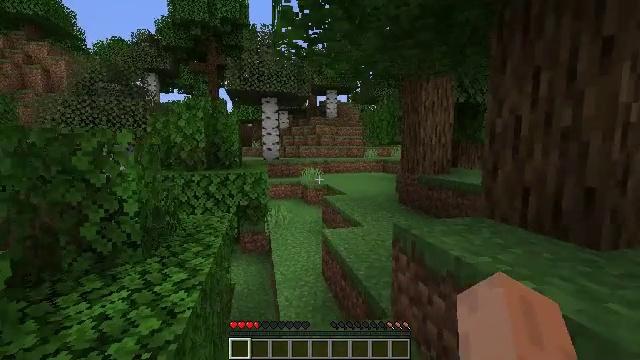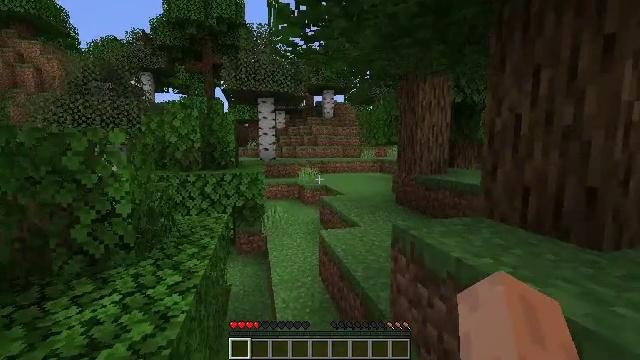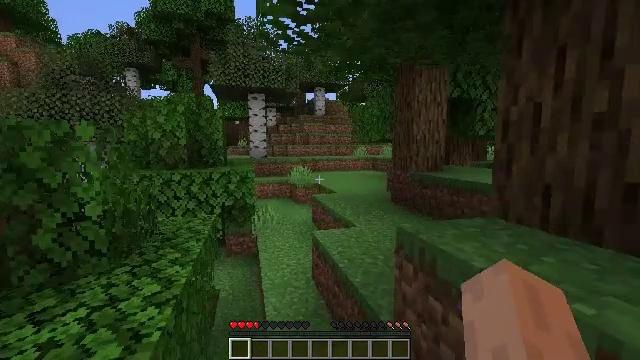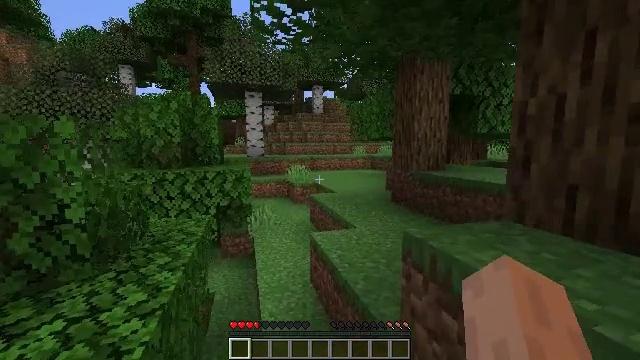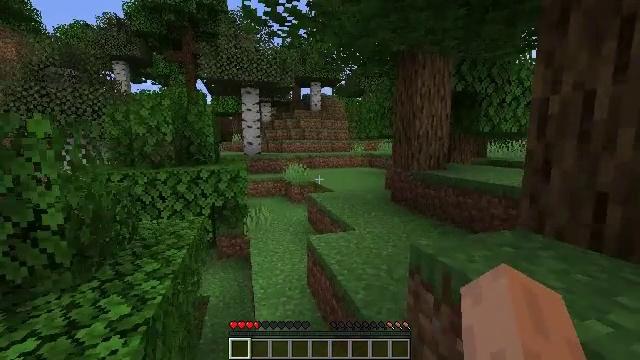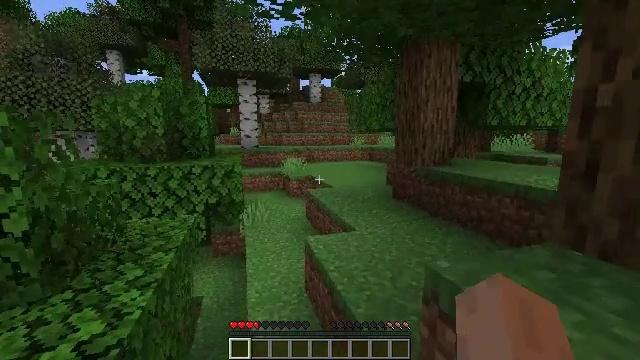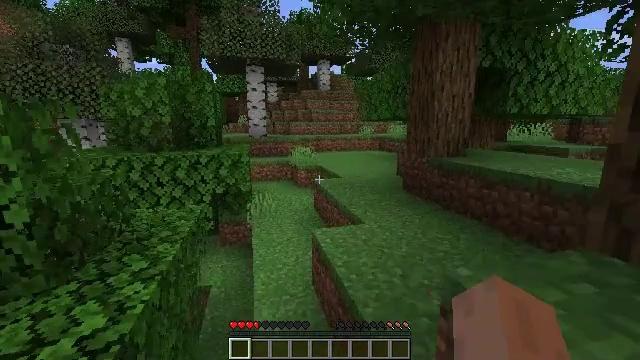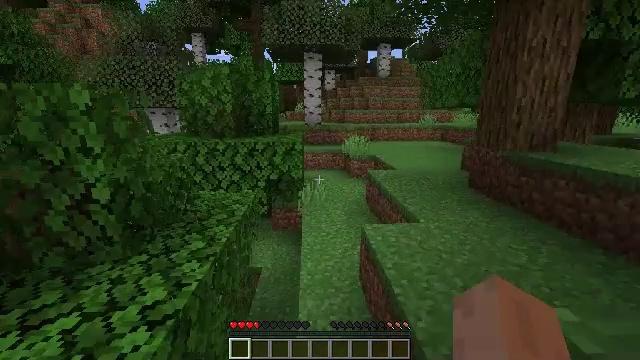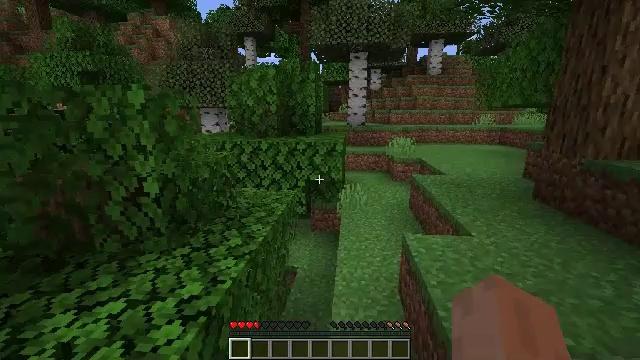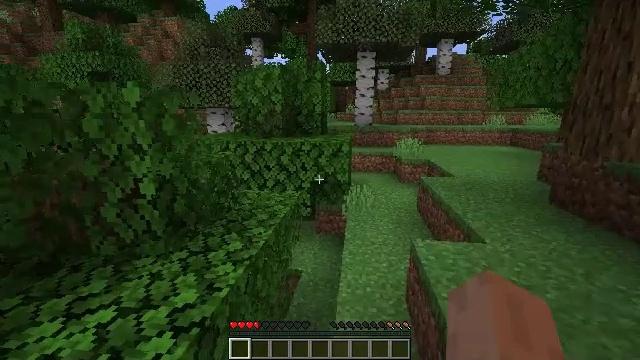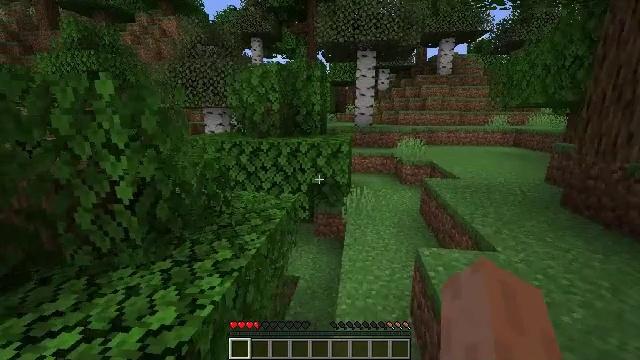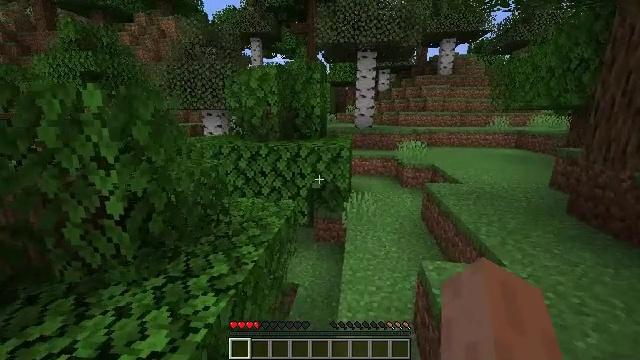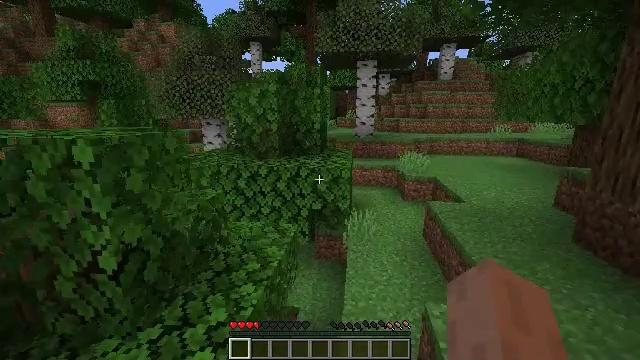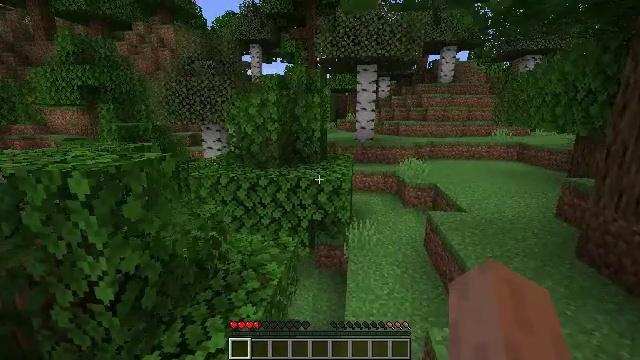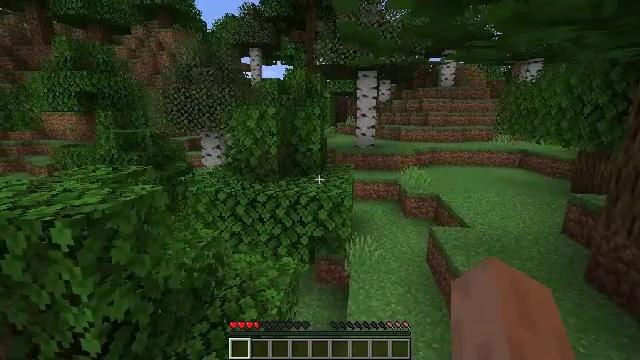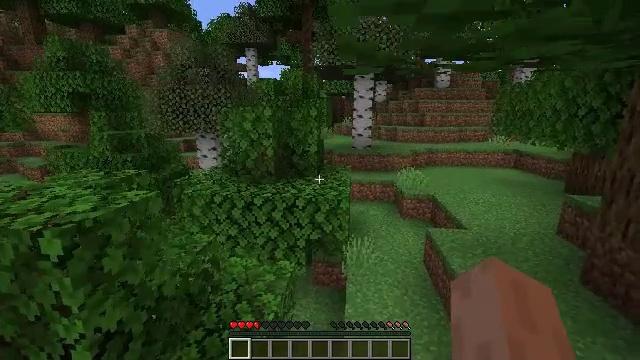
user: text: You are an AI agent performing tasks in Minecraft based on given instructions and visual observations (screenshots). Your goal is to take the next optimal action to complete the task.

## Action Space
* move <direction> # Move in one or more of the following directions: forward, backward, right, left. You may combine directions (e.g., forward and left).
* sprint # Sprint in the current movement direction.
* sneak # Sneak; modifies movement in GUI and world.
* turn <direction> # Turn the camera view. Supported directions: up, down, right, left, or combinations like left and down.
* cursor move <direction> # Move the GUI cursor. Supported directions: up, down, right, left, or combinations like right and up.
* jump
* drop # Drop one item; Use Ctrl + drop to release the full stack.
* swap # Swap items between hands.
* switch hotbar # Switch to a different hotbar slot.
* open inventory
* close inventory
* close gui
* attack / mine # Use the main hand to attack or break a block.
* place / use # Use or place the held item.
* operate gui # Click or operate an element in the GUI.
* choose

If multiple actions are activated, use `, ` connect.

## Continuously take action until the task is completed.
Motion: motion action
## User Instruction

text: Combat the pig.
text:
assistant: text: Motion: move forward, sprint
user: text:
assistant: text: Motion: move forward, sprint, turn right
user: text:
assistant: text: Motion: move forward, sprint
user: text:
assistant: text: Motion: move forward, sprint
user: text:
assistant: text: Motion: move forward, sprint, turn down
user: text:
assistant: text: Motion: move forward, sprint, turn left and down
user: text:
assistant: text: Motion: move forward, sprint, turn left and down
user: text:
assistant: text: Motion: move forward, sprint, turn left
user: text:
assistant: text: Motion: move forward, sprint, turn left
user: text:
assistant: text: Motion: move forward, sprint
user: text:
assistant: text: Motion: move forward, sprint, jump
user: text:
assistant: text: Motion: move forward, sprint, jump
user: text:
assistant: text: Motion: move forward, sprint, jump
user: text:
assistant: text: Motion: move forward, sprint, jump
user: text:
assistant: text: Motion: move forward, sprint, jump
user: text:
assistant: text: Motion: move forward, sprint, turn right, jump
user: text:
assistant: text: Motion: move forward, sprint, turn right, jump
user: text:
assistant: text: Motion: move forward, sprint, turn right, jump
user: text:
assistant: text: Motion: move forward, sprint, turn right, jump
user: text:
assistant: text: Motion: move forward, sprint, turn right, jump
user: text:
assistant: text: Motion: move forward, sprint, turn right, jump
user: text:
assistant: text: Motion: move forward, sprint, turn right, jump
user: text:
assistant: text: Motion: move forward, sprint, turn right, jump
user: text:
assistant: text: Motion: move forward, sprint, turn right, jump
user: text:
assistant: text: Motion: move forward, sprint, turn right, jump
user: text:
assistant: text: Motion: move forward, sprint, jump
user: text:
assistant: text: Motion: move forward, sprint, jump
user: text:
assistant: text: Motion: move forward, sprint, jump
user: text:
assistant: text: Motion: move forward, sprint, jump
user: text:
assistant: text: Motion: move forward, sprint, jump